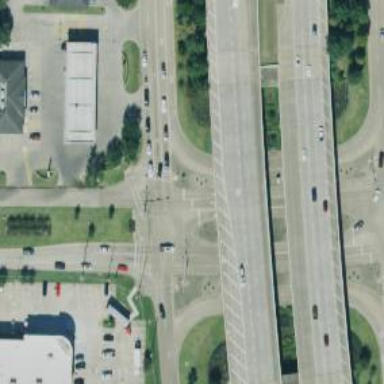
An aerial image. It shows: Secondary road with frontage road alongside.